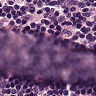
Metastatic tissue present: no